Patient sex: F
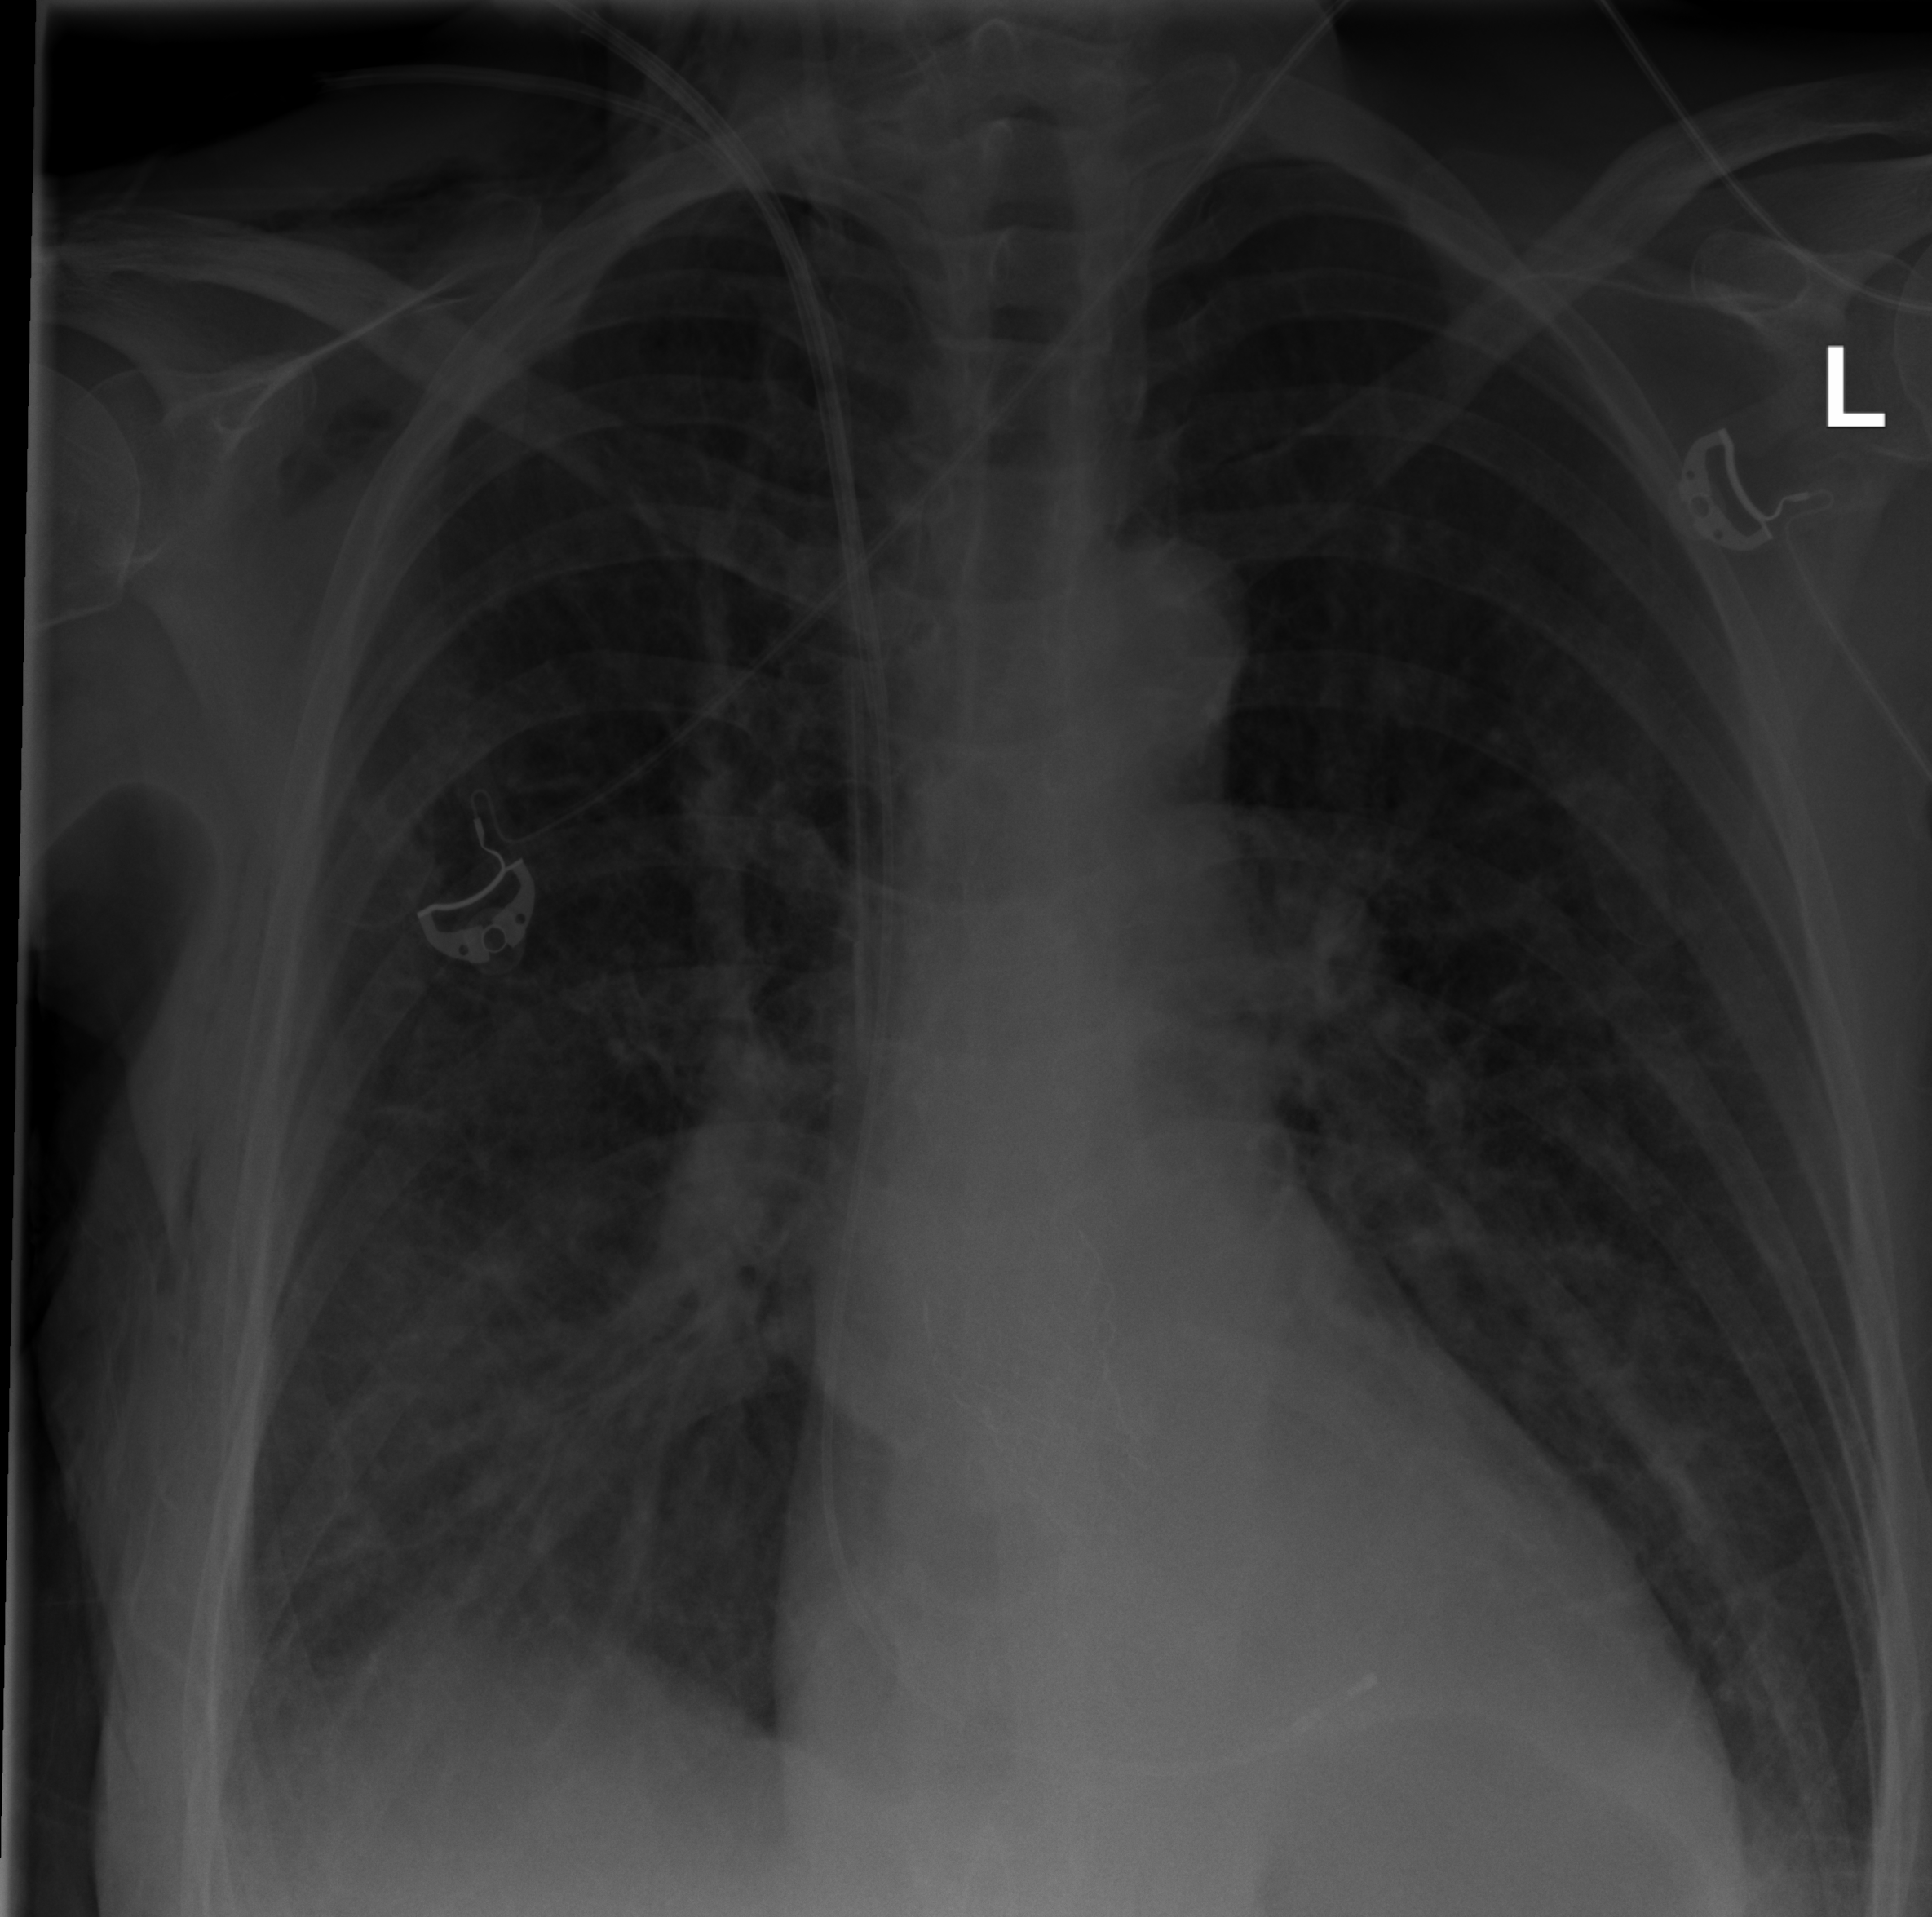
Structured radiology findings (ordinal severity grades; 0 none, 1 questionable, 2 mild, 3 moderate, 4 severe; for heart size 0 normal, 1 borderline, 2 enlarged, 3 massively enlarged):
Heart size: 1
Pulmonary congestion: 2
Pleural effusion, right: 1
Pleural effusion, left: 0
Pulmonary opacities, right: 0
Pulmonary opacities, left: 0
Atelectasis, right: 2
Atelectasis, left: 2